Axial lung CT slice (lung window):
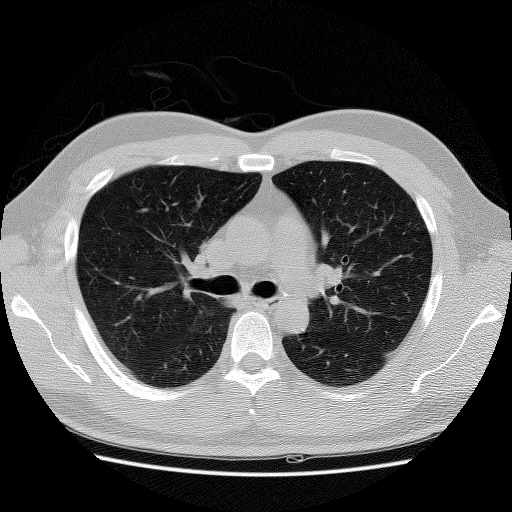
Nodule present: no